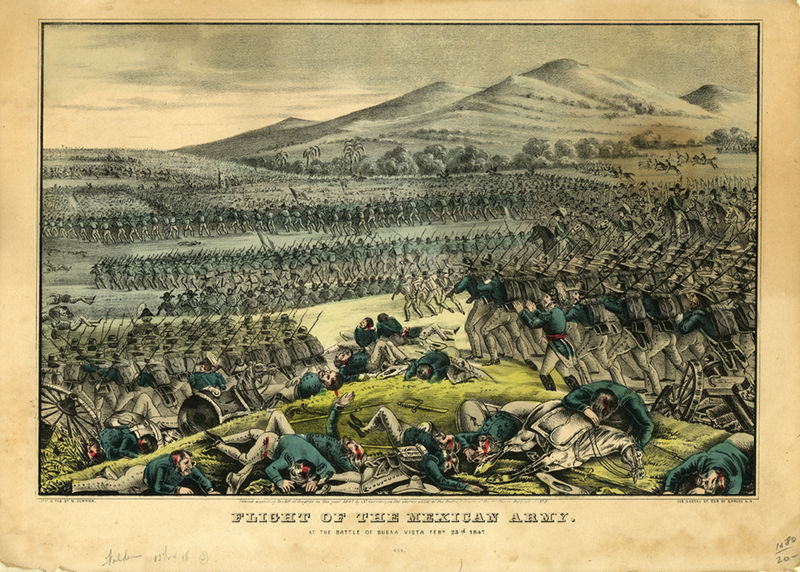
Titel: Flight of the Mexican Army
Künstler: Nathaniel Currier
Standort: Amherst (Massachusetts, USA)
Institution: Mead Art Museum, Amherst College
Schlagwörter: blue, fight, men, people, red, soldier, soldiers, sword, swords, white, black, gray, green, grey, painting, picture, print, fighting, horses, man, sky, field, hill, hills, landscape, mountain, mountains, trees, death, male, sash, uniform, america, grass, drawing, army, etching, sketch, battle, flight, dead, uniforms, meadow, human, scale, art, postcard, animal, war, horse, shield, peace, mexico, humans, palm trees, body, violence, kill, bodies, soilders, wheel, hite, mexican, slaughter, pain, weapon, wheels, gun, guns, blood, dying, fallen, spear, corpse, killed, rifle, rifles, shooting, sorrow, flee, running, weapons, wounded, ranks, bayonets, violent, scenic, united states, marching, defeat, february, ireland, battlefield, shotgun, mexican army, buena vista, 1847, bloody, blsoooldd, battflieg, horsesm, e--, ...., bloodshed, artillery, annonymous, flight of the mexican army, battelfield, alamo, dead soldiers, army in ranks, blue uniforms, dead horses, guns upward, retreat, retreating, sying, rofles, sierra vista, ĺguns, sorror, paın, riffle